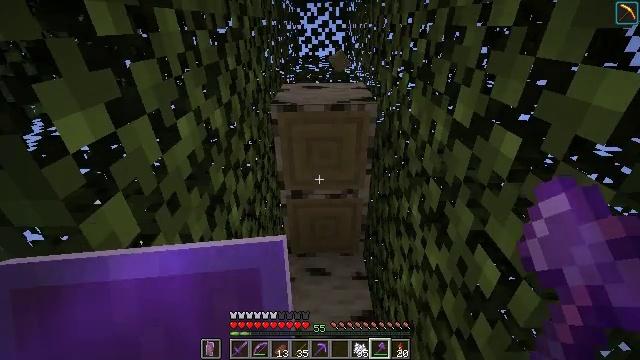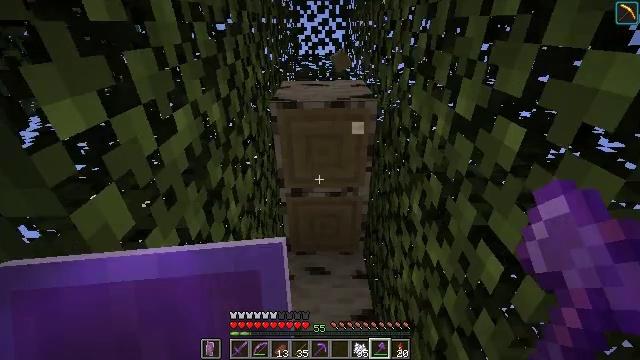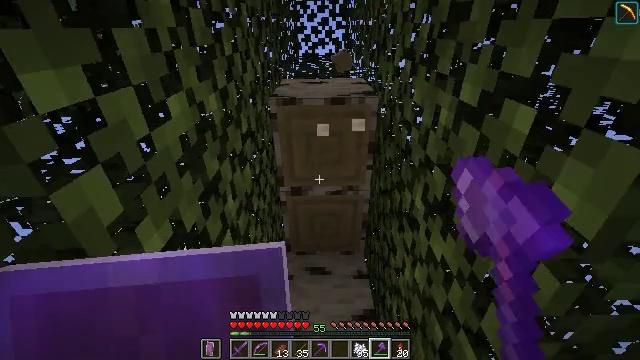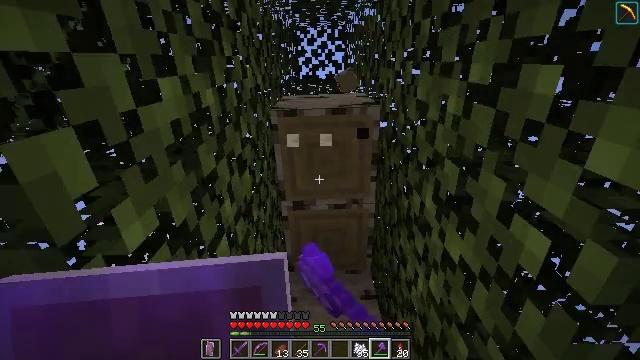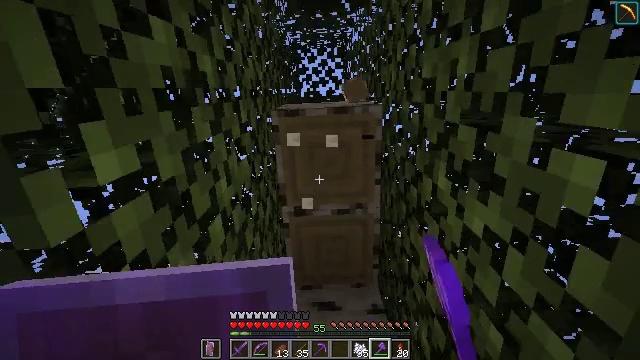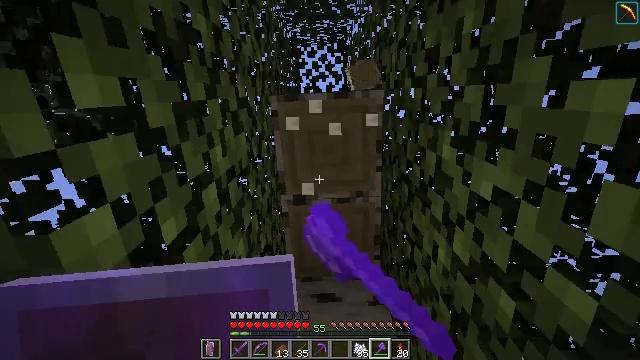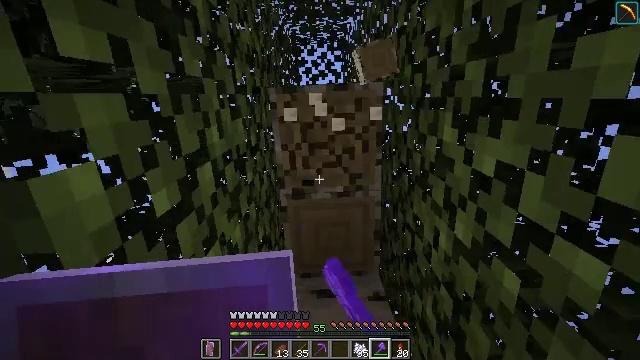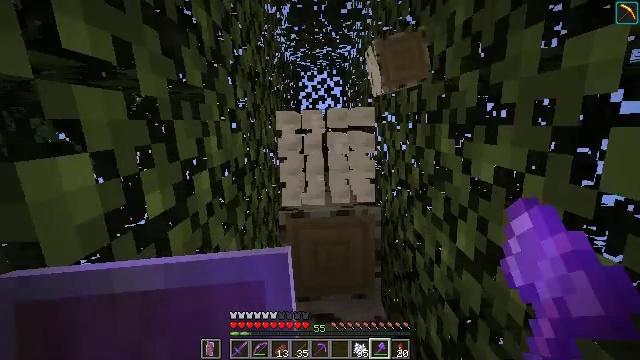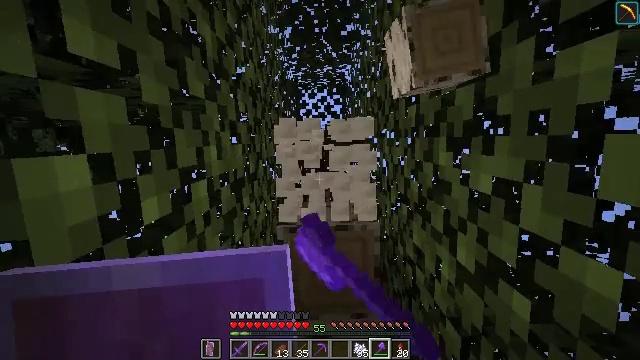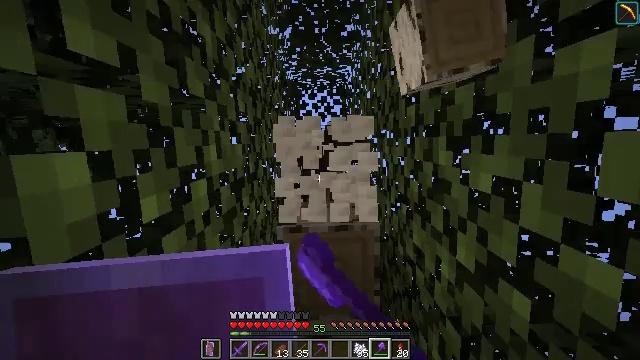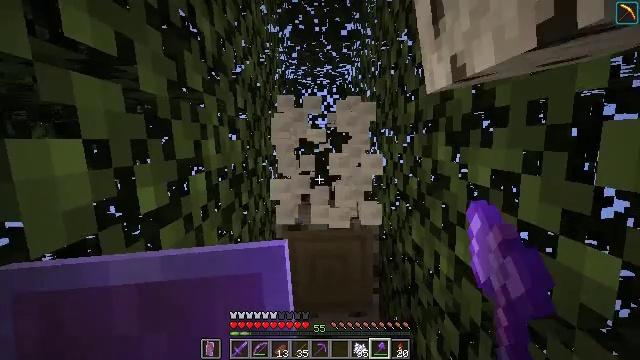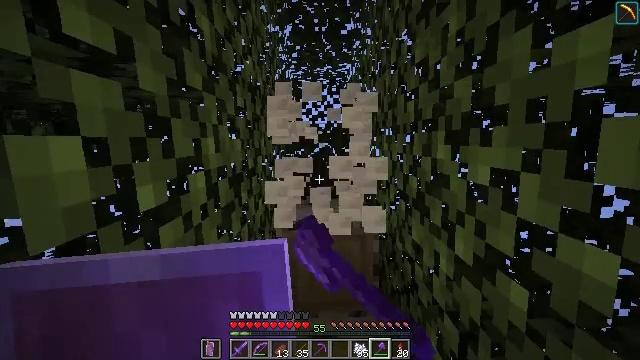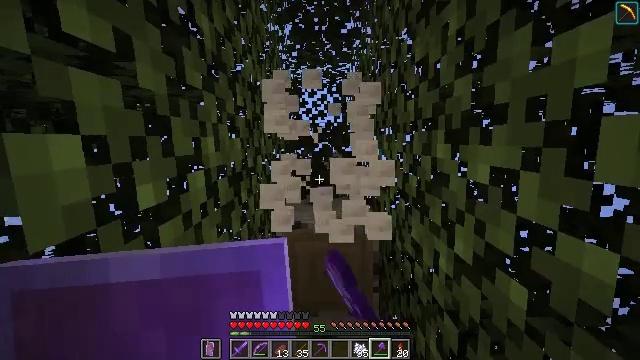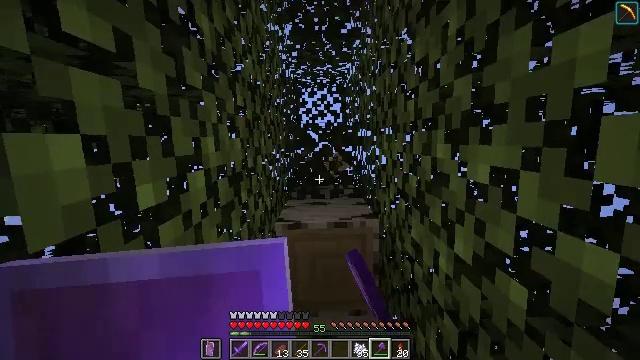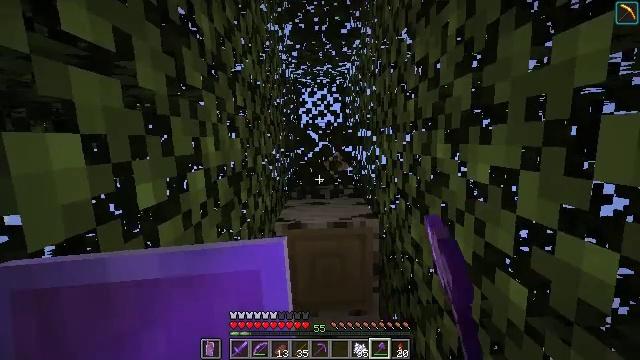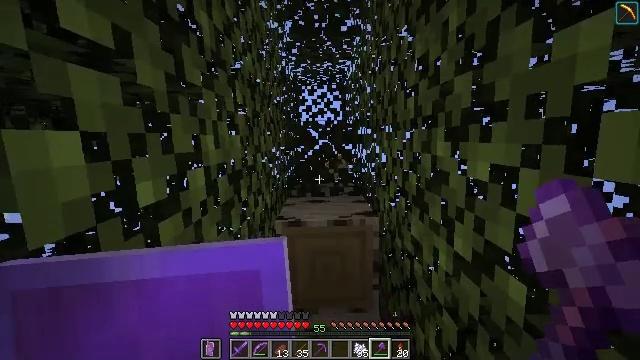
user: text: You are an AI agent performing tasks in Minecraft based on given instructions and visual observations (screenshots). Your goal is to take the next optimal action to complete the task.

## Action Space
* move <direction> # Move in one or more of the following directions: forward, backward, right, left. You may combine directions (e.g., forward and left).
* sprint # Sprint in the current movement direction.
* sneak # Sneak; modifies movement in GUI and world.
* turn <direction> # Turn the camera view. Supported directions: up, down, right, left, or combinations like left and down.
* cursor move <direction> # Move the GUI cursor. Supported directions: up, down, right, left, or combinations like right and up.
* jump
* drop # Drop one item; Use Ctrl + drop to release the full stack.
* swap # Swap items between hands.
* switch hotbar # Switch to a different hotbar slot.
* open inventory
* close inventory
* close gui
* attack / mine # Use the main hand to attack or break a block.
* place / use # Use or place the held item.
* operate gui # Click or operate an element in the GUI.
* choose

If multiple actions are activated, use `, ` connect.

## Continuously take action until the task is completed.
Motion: motion action
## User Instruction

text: Break the birch log in the forest.
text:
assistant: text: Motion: move forward, attack / mine
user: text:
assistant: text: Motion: move forward, attack / mine
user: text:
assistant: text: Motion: move forward, turn left and up, attack / mine
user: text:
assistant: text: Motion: move forward, turn up, attack / mine
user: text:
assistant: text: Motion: attack / mine
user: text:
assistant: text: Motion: attack / mine
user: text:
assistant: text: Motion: turn up, attack / mine
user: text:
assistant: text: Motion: turn up, attack / mine
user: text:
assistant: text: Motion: attack / mine
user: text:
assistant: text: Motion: attack / mine
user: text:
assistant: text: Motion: no_op
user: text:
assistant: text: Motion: no_op
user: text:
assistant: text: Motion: no_op
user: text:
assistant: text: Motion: no_op
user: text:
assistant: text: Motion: no_op
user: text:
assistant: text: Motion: turn down
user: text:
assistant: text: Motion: turn down
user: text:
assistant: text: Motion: no_op
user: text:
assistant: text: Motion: no_op
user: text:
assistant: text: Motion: no_op
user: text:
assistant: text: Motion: attack / mine
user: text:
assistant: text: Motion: attack / mine
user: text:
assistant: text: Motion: attack / mine
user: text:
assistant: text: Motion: attack / mine
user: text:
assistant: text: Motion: attack / mine
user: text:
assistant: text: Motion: attack / mine
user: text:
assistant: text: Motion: attack / mine
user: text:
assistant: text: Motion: attack / mine
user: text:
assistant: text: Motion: attack / mine
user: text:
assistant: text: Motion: attack / mine